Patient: sex M, age 68
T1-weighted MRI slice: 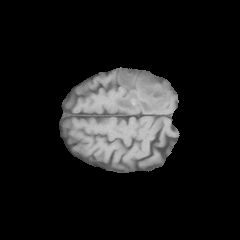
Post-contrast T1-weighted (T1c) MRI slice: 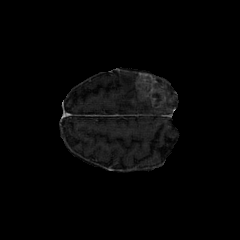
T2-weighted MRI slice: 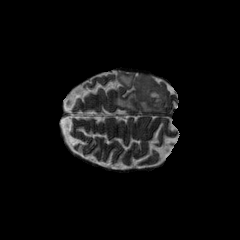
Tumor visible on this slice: yes
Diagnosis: Glioblastoma, IDH-wildtype
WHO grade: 4